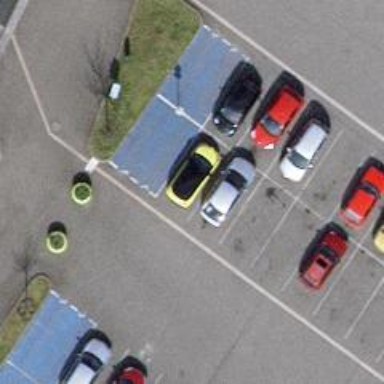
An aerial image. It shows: Parking space is available.